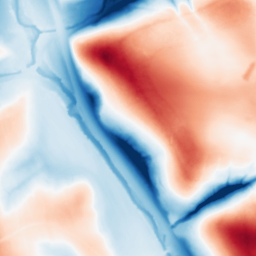
Category: multiscale
Decomposition family: dog_multiscale
Decomposition parameters: sigma_ratio: 2
n_scales: 6
base_sigma: 0.5
Upsampling method: bilinear
Upsampling parameters: scale: 2
Upsampling scale: 2